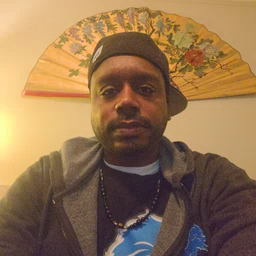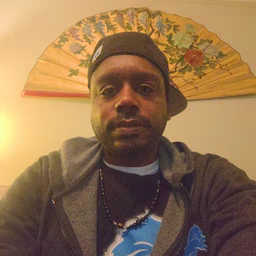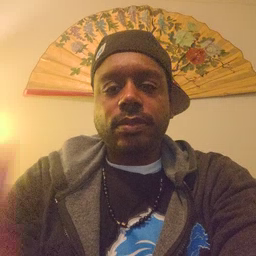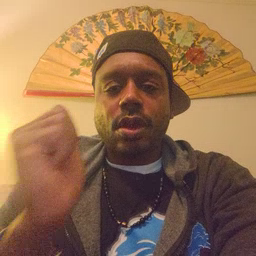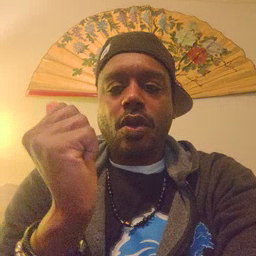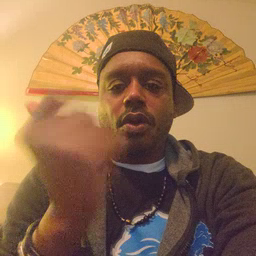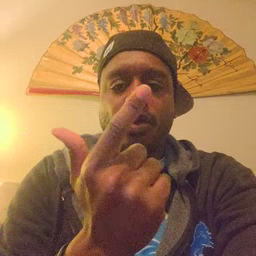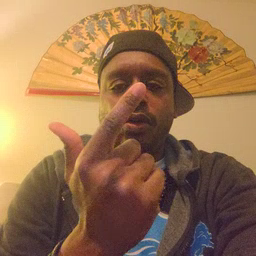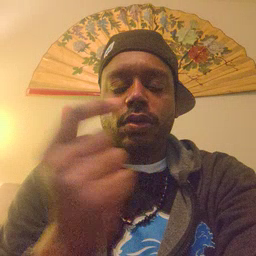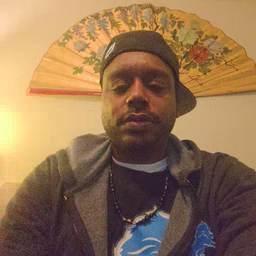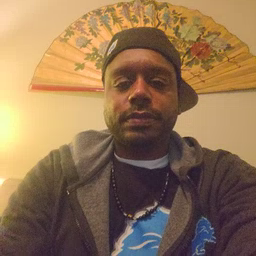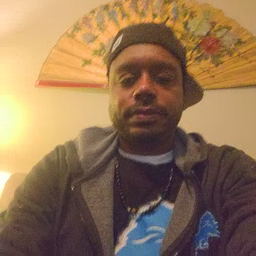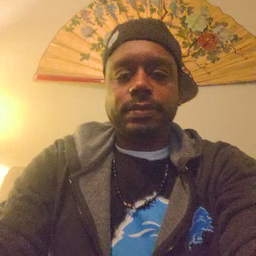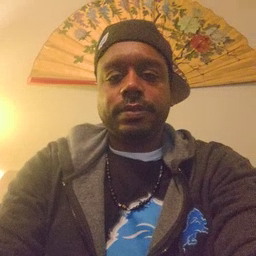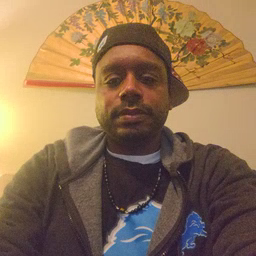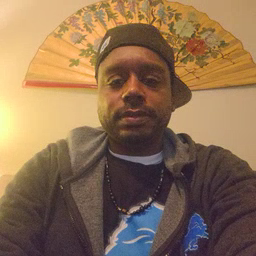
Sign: all